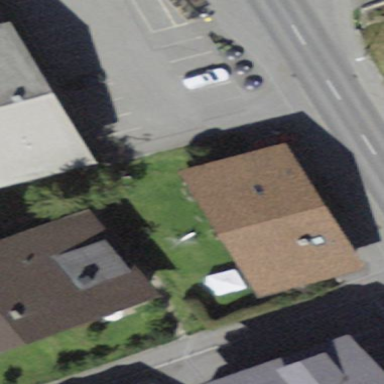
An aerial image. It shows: Gabled roof apartments building.